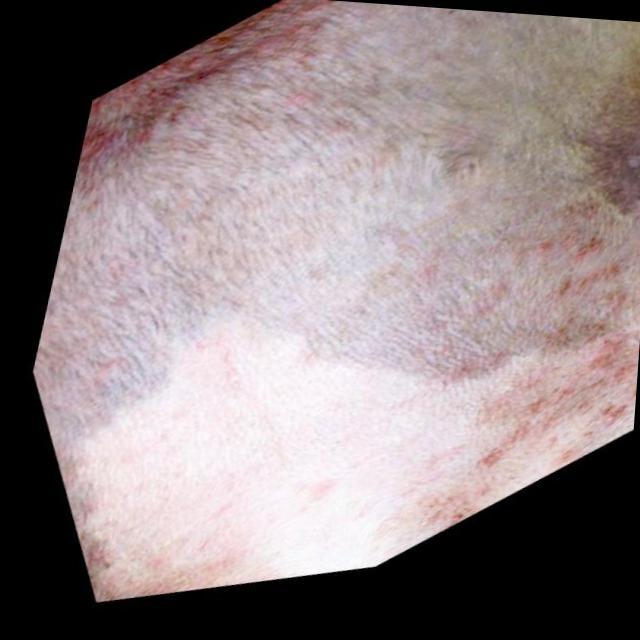
Canine hypersensitivity reaction — allergic skin response with urticaria, erythema, pruritus, and angioedema. May be food, environmental, or flea allergy related.